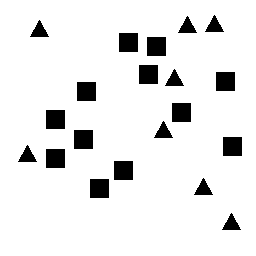
Squares: 12
Triangles: 8
Stars: 0
Total shapes: 20